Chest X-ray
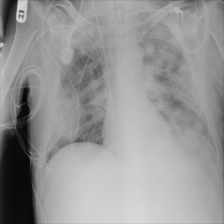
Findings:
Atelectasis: negative
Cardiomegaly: negative
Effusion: negative
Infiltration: positive
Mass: positive
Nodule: negative
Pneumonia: positive
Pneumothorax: negative
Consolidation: negative
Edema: positive
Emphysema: negative
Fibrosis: negative
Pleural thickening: negative
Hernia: negative